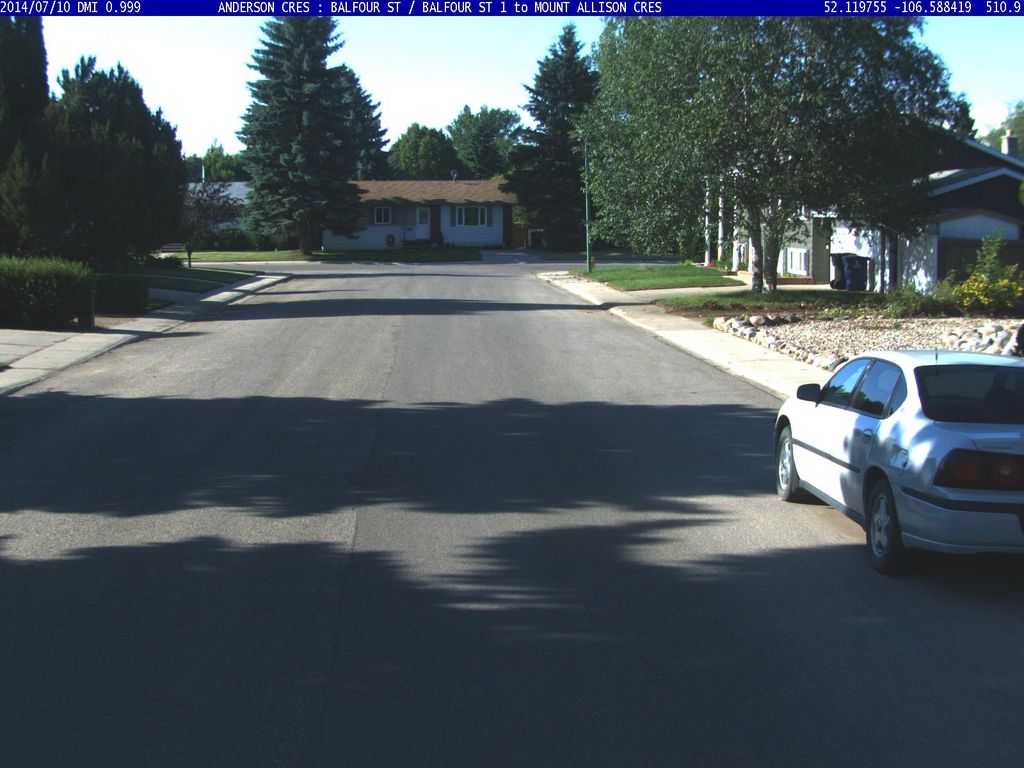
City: saskatoon